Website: home-depot
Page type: customer-info-address
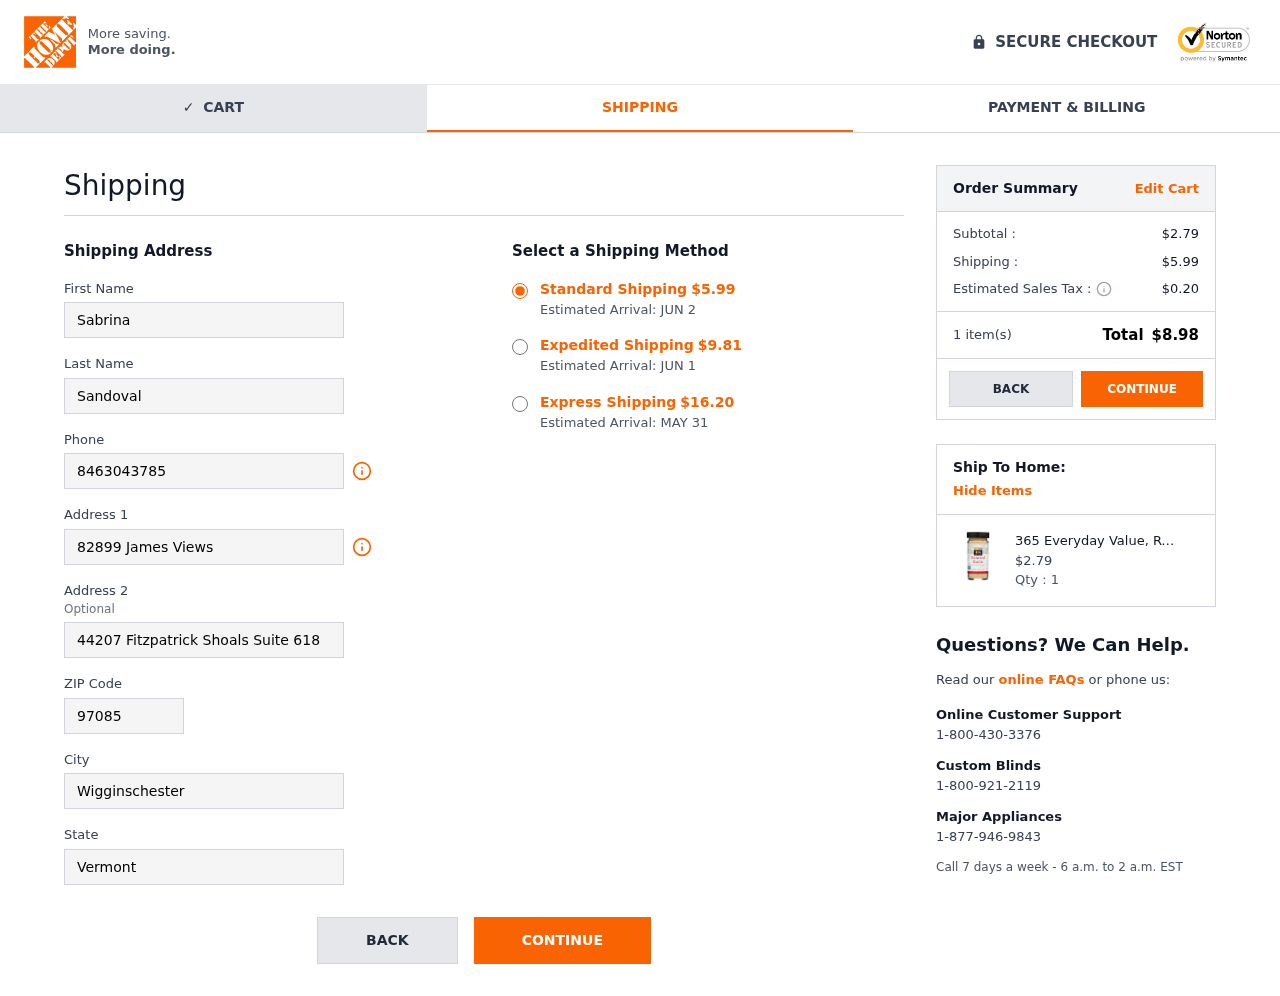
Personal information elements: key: PII_CITY
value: Wigginschester
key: PII_FIRSTNAME
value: Sabrina
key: PII_LASTNAME
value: Sandoval
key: PII_PHONE
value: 8463043785
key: PII_POSTCODE
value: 97085
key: PII_STATE
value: Vermont
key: PII_STREET
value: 82899 James Views
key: PII_STREET2
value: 44207 Fitzpatrick Shoals Suite 618
Product elements: key: PRODUCT1_NAME
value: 365 Everyday Value, Roasted Garlic, 2.8 oz
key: PRODUCT1_PRICE
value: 2.79
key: PRODUCT1_QUANTITY
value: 1
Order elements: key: ORDER_SHIPPING_COST
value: $5.99
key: ORDER_DELIVERY_DATE
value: Estimated Arrival: JUN 2
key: ORDER_SHIPPING_COST_EXPEDITED
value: $9.81
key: ORDER_DELIVERY_DATE_EXPEDITED
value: Estimated Arrival: JUN 1
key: ORDER_SHIPPING_COST_EXPRESS
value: $16.20
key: ORDER_DELIVERY_DATE_EXPRESS
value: Estimated Arrival: MAY 31
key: ORDER_SUBTOTAL
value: $2.79
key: ORDER_TAX
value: $0.20
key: ORDER_NUM_ITEMS
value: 1 item(s)
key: ORDER_TOTAL
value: $8.98